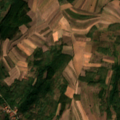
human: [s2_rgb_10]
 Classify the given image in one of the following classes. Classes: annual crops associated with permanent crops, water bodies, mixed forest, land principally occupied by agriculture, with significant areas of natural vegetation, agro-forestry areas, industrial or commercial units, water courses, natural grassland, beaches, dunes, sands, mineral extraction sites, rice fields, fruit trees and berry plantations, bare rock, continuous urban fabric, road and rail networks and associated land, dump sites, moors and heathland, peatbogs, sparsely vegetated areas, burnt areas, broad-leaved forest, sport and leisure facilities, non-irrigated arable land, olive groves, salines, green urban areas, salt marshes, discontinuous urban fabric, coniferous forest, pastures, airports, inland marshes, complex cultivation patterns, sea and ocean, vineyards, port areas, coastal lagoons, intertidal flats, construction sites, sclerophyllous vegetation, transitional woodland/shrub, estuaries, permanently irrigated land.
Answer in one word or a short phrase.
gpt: non-irrigated arable land, land principally occupied by agriculture, with significant areas of natural vegetation, broad-leaved forest, transitional woodland/shrub